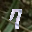
Label: 7